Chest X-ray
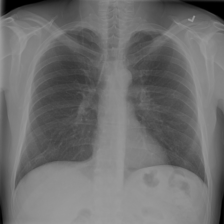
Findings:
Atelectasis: negative
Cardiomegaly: negative
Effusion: negative
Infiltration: negative
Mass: negative
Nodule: negative
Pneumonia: negative
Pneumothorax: negative
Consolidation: negative
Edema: negative
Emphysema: negative
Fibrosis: negative
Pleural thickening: negative
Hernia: negative